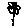
Label: flower